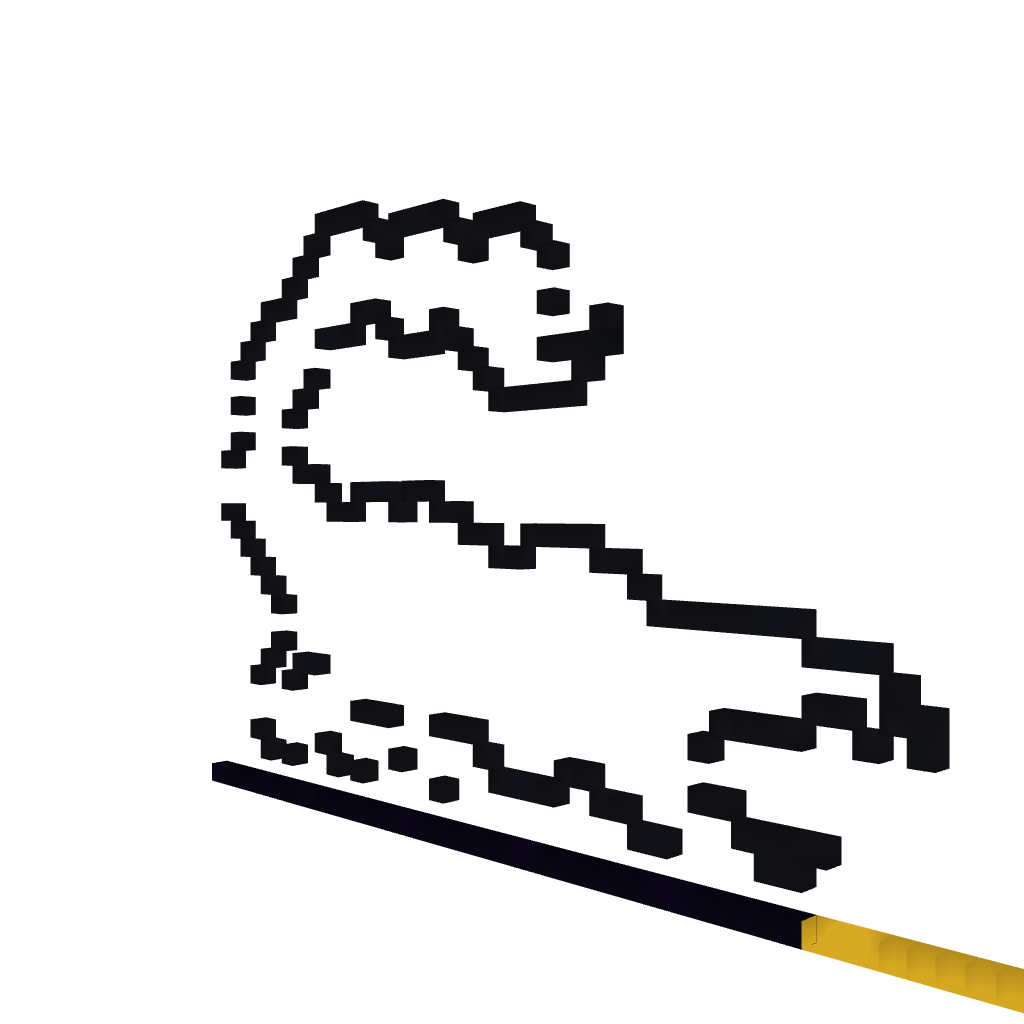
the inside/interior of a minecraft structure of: Scorpion PixelArt